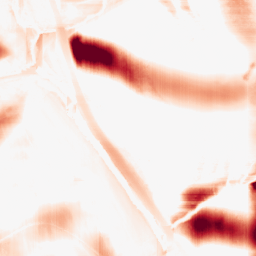
Category: morphological
Decomposition family: morphological_square
Decomposition parameters: operation: opening
size: 50
Upsampling method: quadratic
Upsampling parameters: scale: 8
Upsampling scale: 8